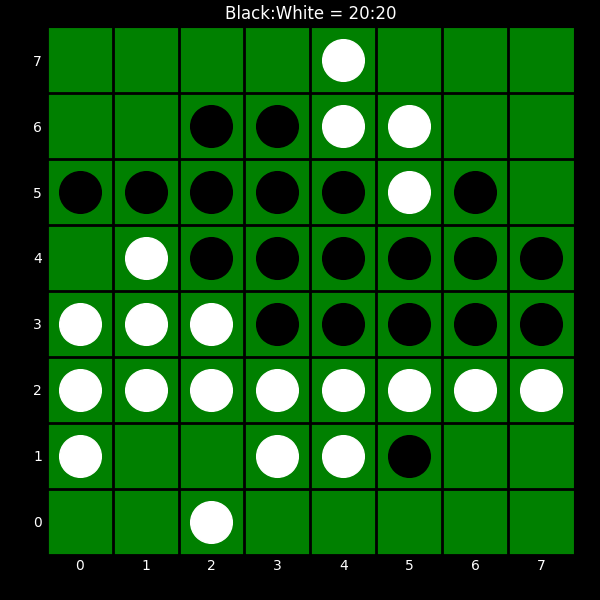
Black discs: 20
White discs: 20